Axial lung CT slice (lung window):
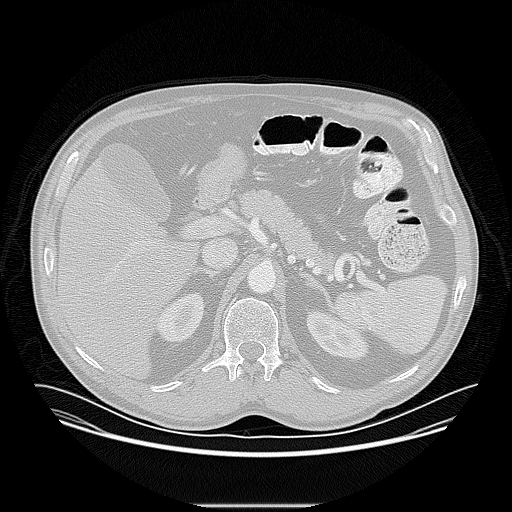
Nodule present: no